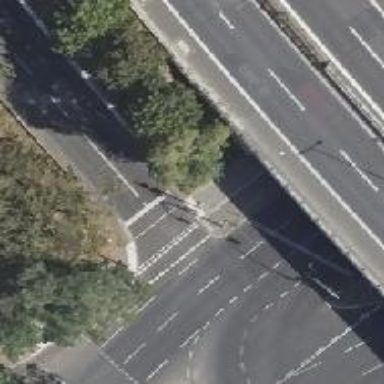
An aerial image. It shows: Road with traffic signals.